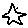
Label: star